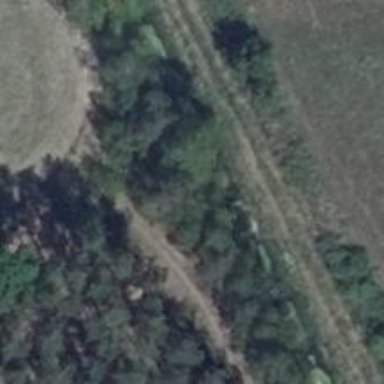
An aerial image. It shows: Dirt track road with grade 4 track type.